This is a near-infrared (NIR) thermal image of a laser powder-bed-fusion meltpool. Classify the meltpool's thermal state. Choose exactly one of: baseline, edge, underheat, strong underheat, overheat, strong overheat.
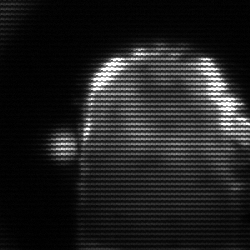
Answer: baseline